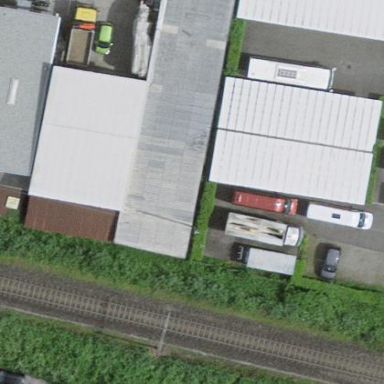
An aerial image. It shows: Industrial building.